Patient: sex F, age 26
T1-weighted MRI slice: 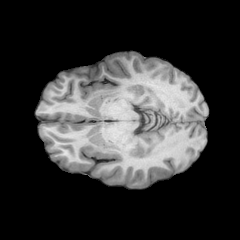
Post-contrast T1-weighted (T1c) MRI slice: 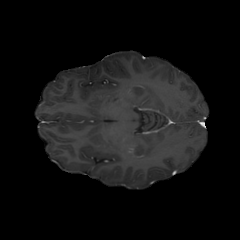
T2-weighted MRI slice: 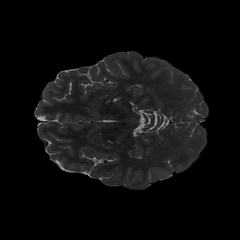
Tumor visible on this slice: no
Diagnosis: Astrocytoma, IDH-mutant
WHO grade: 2